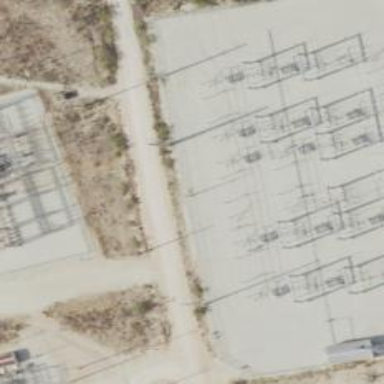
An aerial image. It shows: Power tower.